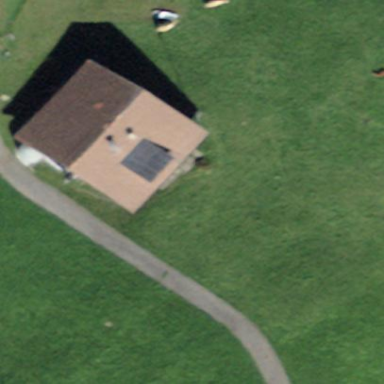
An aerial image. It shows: Farm building.